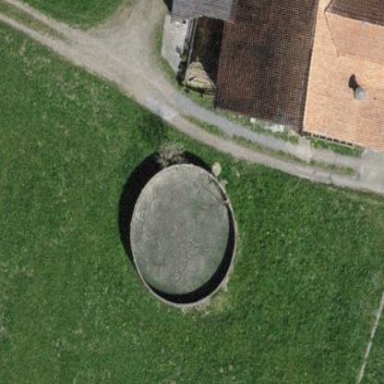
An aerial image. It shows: Storage tank with man-made structure.